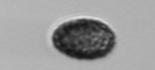
Label: Pseudochattonella_farcimen